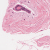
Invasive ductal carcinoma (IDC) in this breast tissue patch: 0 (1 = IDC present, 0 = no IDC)